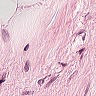
Metastatic tissue present: no